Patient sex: M
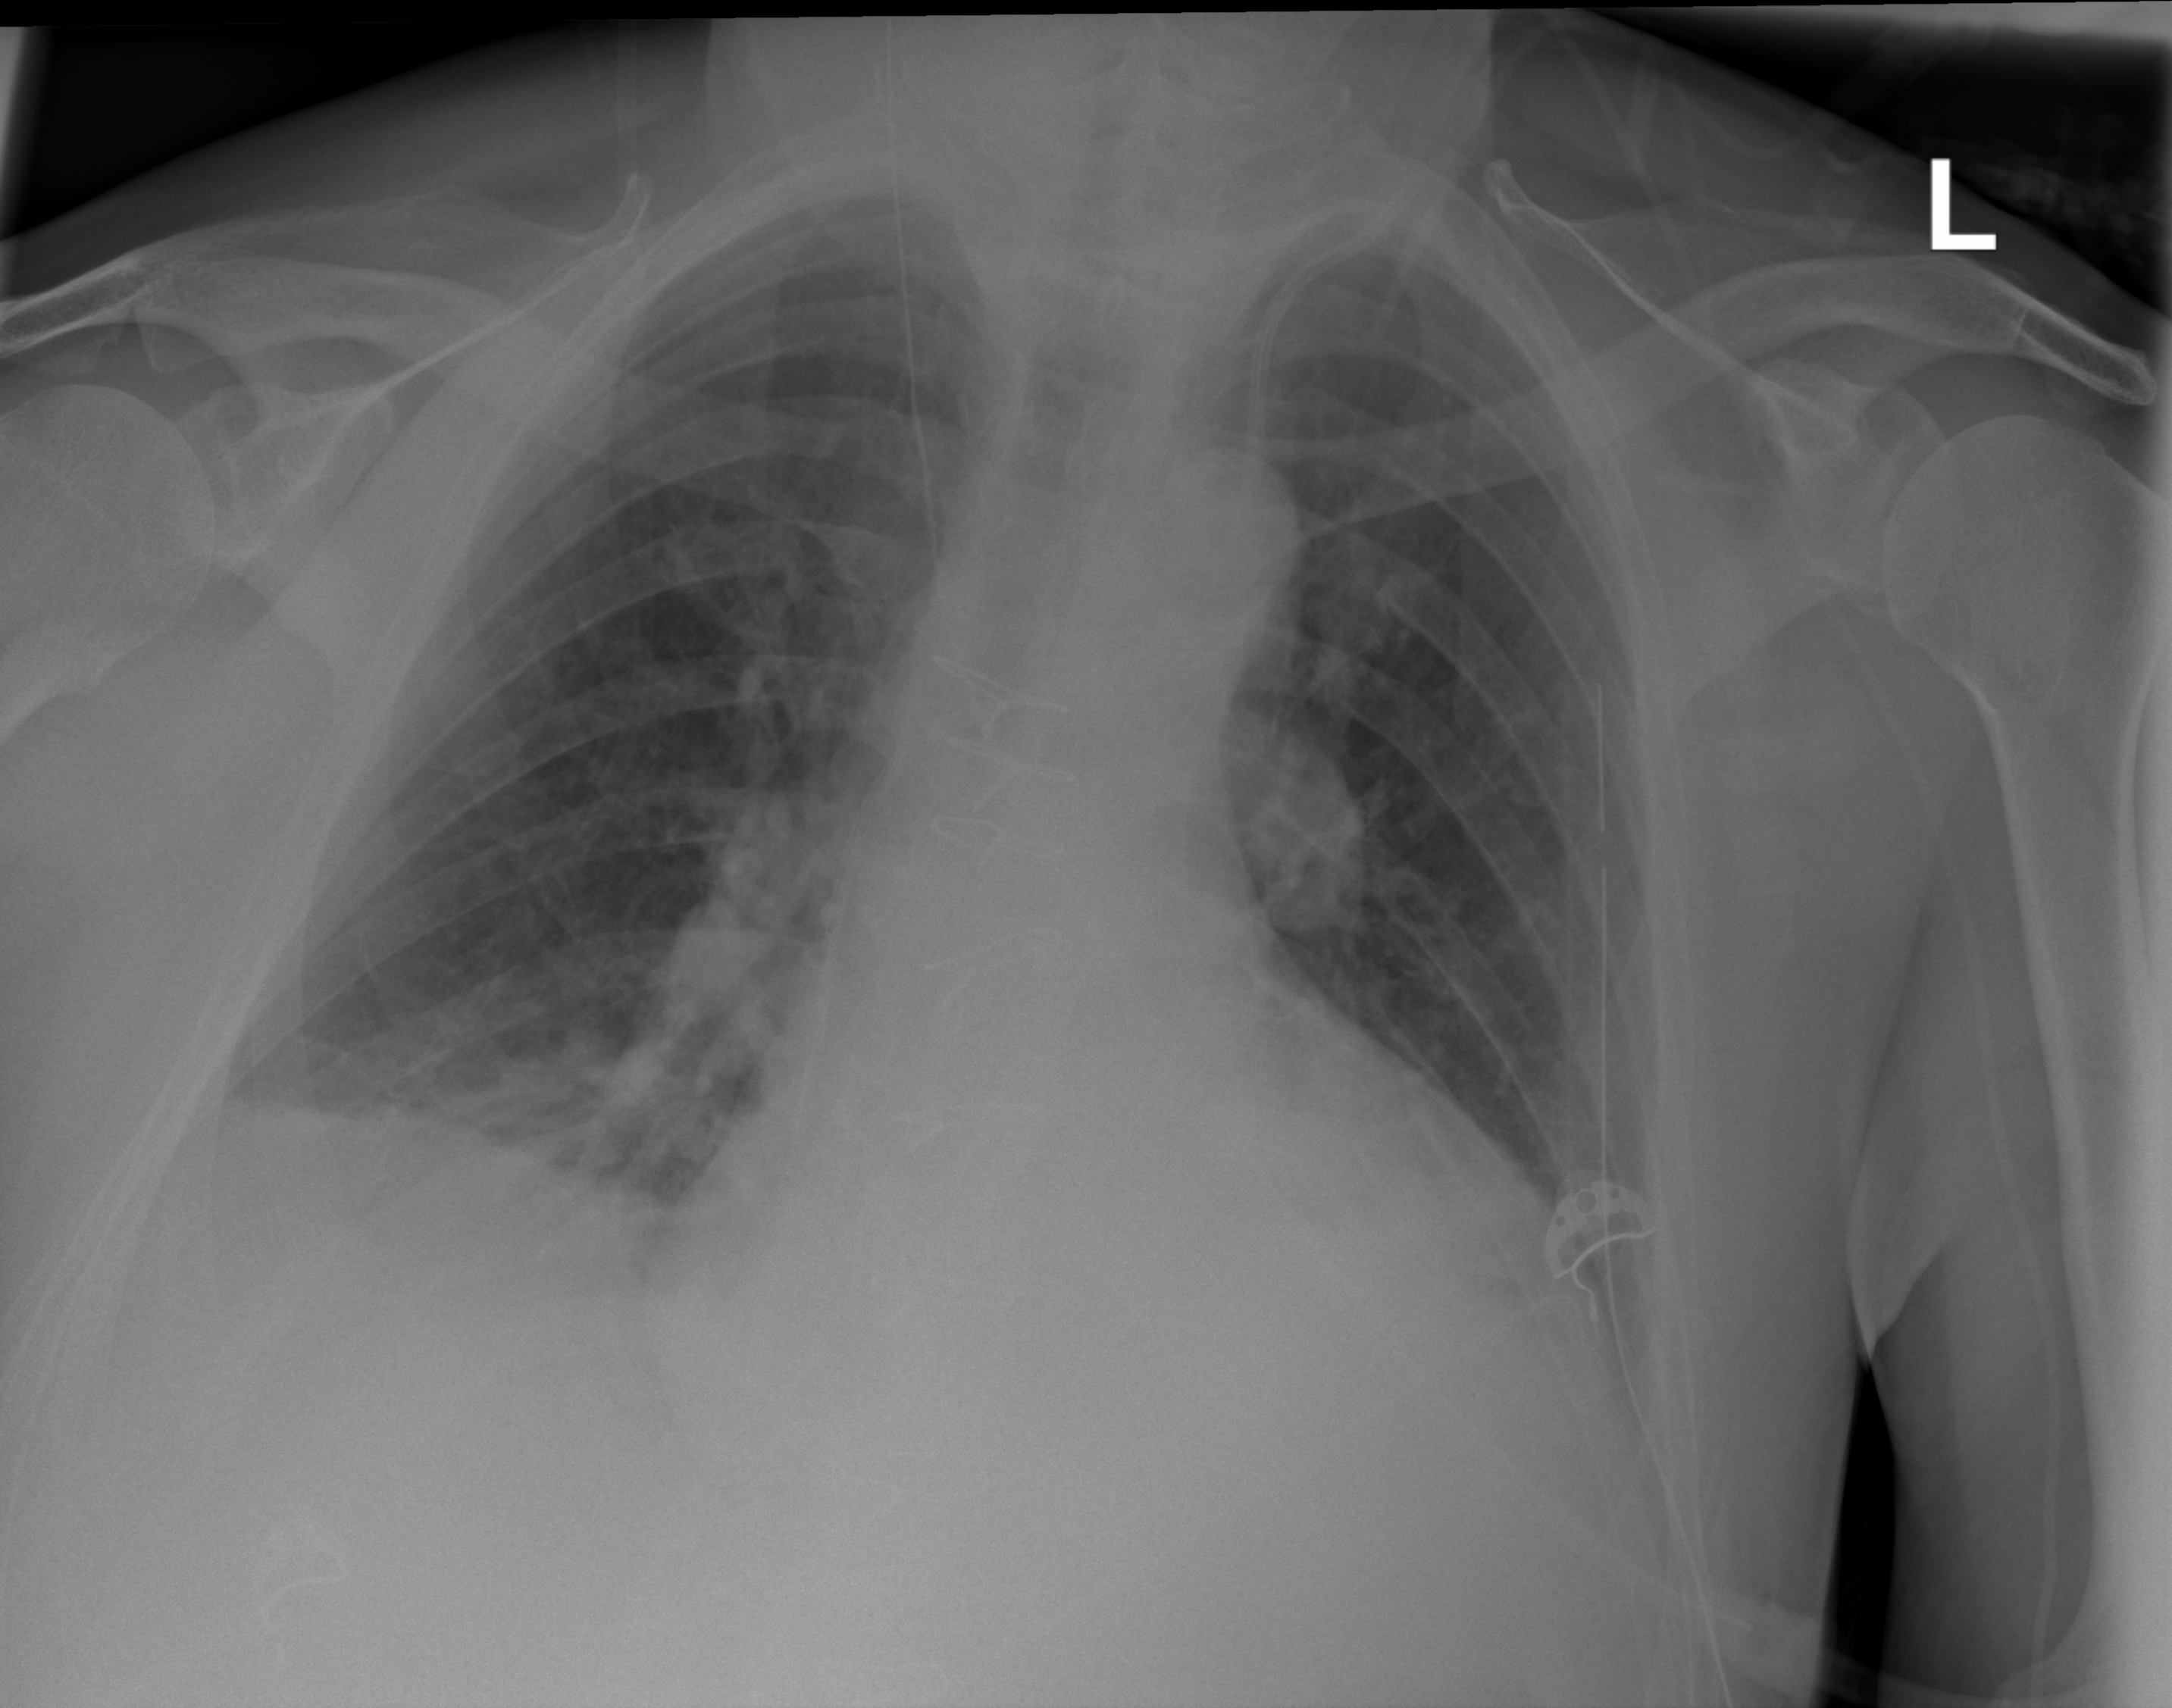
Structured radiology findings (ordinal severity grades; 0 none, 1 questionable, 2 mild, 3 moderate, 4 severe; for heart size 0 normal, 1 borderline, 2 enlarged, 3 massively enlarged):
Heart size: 1
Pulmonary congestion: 0
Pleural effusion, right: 0
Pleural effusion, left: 0
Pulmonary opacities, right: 0
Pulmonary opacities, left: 0
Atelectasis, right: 2
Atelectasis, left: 2